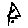
Label: star